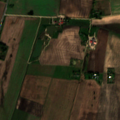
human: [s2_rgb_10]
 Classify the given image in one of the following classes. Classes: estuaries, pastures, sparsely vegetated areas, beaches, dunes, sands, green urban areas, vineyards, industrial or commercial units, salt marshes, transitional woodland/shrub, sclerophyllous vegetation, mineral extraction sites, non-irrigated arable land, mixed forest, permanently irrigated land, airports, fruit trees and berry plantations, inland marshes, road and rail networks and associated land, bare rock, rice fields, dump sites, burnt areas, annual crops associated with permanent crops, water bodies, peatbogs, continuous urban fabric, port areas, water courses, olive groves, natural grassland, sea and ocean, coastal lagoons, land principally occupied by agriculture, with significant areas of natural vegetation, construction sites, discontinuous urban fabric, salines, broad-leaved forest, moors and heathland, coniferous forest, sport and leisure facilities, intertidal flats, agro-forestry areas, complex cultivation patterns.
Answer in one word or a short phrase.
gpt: non-irrigated arable land, complex cultivation patterns